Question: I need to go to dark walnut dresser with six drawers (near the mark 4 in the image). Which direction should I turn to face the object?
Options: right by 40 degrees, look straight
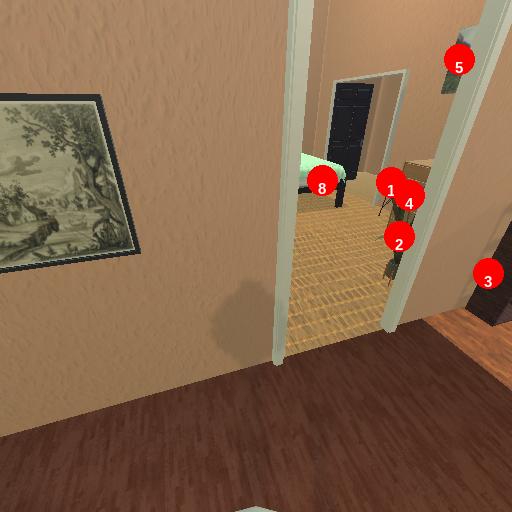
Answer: right by 40 degrees